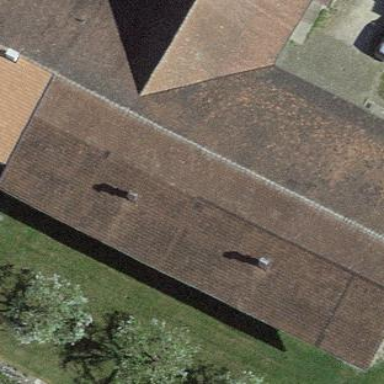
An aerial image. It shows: Farm building.